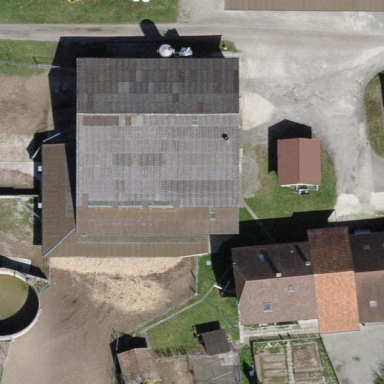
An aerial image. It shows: Farmyard area.